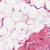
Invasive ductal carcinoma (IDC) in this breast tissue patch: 0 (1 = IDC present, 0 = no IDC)